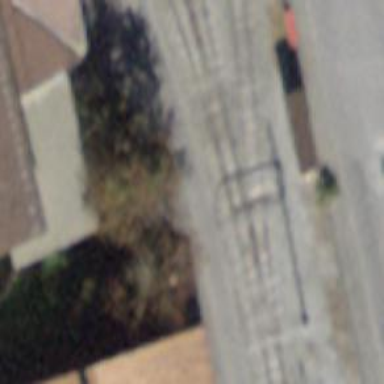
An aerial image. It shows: Railway switch.